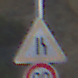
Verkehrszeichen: EinseitigVerengteFahrbahnRechts
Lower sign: Geschwindigkeit80
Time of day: MorningAfternoon
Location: Outdoor (Nature)
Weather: Clear
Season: NotSpecified
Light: Natural